Question: I am comparing the certificates in my local computer and MMC.exe permits me to view the certificates for "Current User" and "Computer".
I don't understand why there would be two "personal" stores. Can someone explain why there are two, and how they interact?
It would be nice to know why those other folders are there too. The only one that I think has a fixed meaning is "Trusted Root Certificates". The other constant is that Fiddler also seems to put its certificates into "Current User \ Personal"

For example; FedUtil will only use certificates located in the following location (web.config)
'''
<serviceCertificate findValue="6CB9aaaaa636EBF52980152CDCB02D3BBBBBBBBB" storeLocation="LocalMachine" storeName="My" x509FindType="FindByThumbprint" />
'''
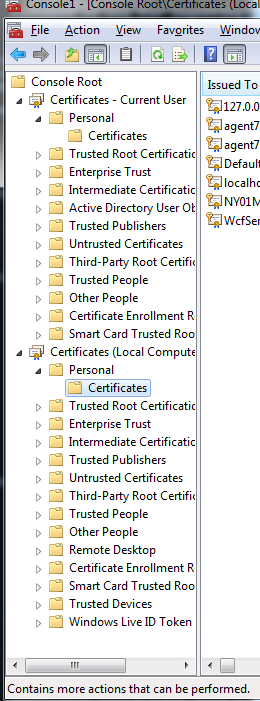
Answer: It's mostly a matter of what their intended scope of usage is. The "Local Machine Personal" store contains certificates used either by applications as client/server certificates and belong to this computer only; whereas the "Current User Personal" store contains certificates not bound to any particular machine (for example, you may have a certificate you use to digitally sign documents on several different machines).